Question: When I create the story board below the map over takes the entire screen. This is understandble with the code that I have below it uses the entire bounds of the view. However, if I do a normal "init", I lose functionality of the map! The map usually zooms into my location, and a few other things. When I use init instead of initWithFrame the map doesn't go to my location.
'''
self.myMapView =[[MKMapView alloc]initWithFrame:self.view.bounds];
self.myMapView.delegate=self;
'''
How do I initialize the map without having it take over the entire screen like shown in my story board. New to iOS, thanks for your help!

'''
//Setting up the location manger for finding the User's location
self.locationManager = [[CLLocationManager alloc]init];
self.locationManager.delegate = self;
//Check to see if they have Authorization to use to use location servieces
if ([self.locationManager respondsToSelector:@selector(requestAlwaysAuthorization)])
{
[self.locationManager requestAlwaysAuthorization];
}
[self.locationManager startUpdatingLocation];
//Initialize the map and specifiy bounds
self.myMapView =[[MKMapView alloc]initWithFrame:self.view.bounds];
//Set the delegate to itself
self.myMapView.delegate=self;
//Set a standard mapview, Enable scrolling and zooming
self.myMapView.mapType = MKMapTypeStandard;
self.myMapView.scrollEnabled = YES;
self.myMapView.zoomEnabled = YES;
//specifcy resizing
self.myMapView.autoresizingMask = UIViewAutoresizingFlexibleWidth | UIViewAutoresizingFlexibleTopMargin;
//show the User's location and set tracking mode
self.myMapView.showsUserLocation = YES;
self.myMapView.userTrackingMode = MKUserTrackingModeFollow;
//add the VIEW!!
[self.view addSubview:self.myMapView];
//Set up the UISearch Bar
self.mySearch = [[UISearchBar alloc]init];
self.mySearch.delegate = self;
//Set the initial Text
self.mySearch.prompt = @"Enter Address or Use Current Location";
'''
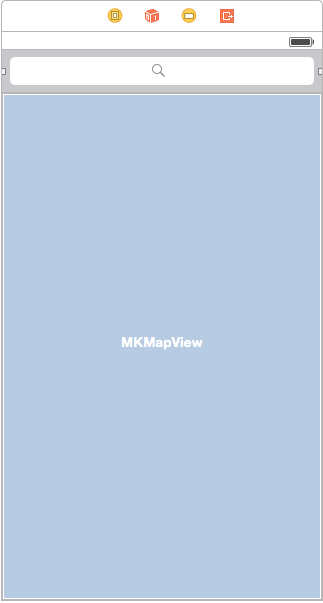
Answer: There's two approaches to create your map view.
1.Create in code. As shown in your example. You need to set the map view frame. If you need firstly to create UISearchBar, you should set map view frame according to search bar position. It might look like this.
'''
self.mySearch = [[UISearchBar alloc] init];
self.mySearch.frame = CGRectMake(0, 0, self.view.frame.size.width, 40);
//...
self.myMapView = [[MKMapView alloc] init];
self.myMapView.frame = CGRectMake(0, self.mySearch.frame.size.height, self.view.frame.size.width, self.view.frame.size.height - self.mySearch.frame.size.height);
//...
'''
2.Much more simpler way - create in storyboard. Firstly, there no need to create your outlets (such as search bar and map view) in code. You simple drag'n'drop all the controls to view. Open your storyboard, set the view controller class from UIViewController to your class name.
Note that the properties must be IBOutlets
'''
@property (nonatomic,weak) IBOutlet MKMapView *myMapView;
@property (nonatomic,weak) IBOutlet UISearchBar *mySearchBar;
'''
After dropping your controls to view, you must connect visual controls to your class outlets. Take a look at this <URL> where connections are explained.